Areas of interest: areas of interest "JETOUR Automobile Zhengzhou Yingfeng Qixiang Experience Center"
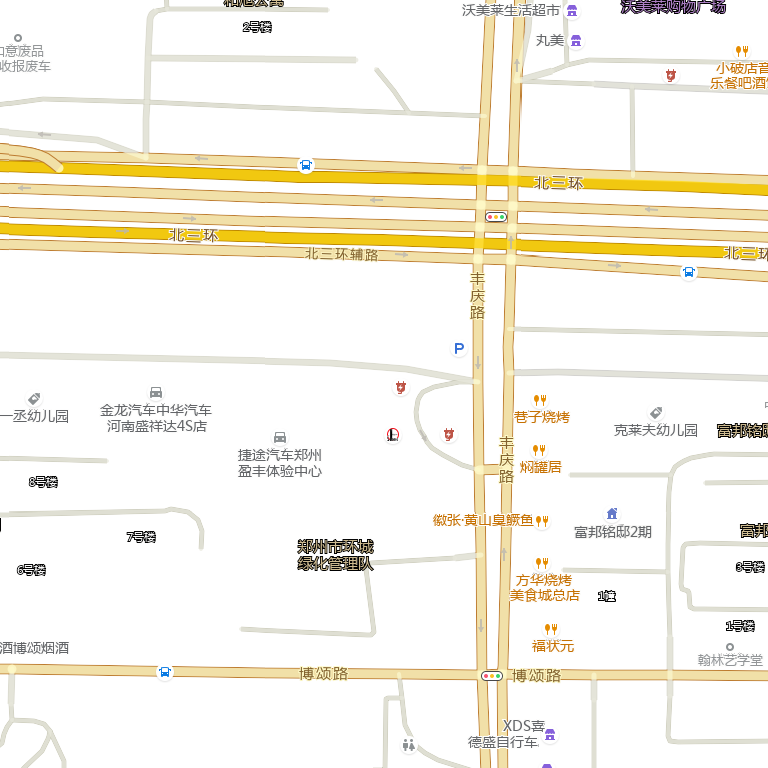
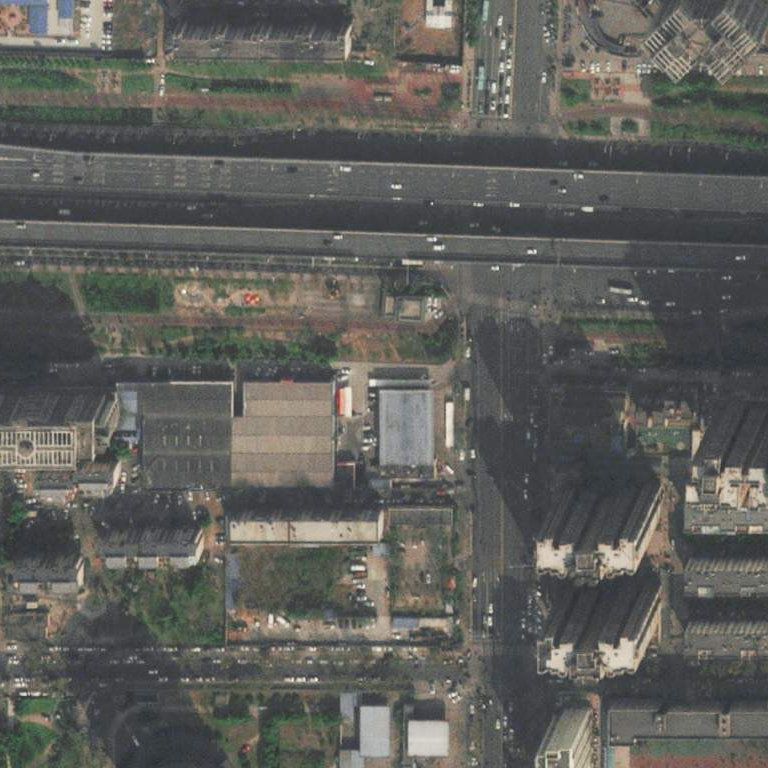